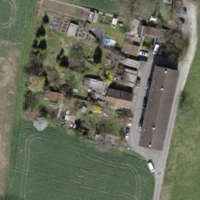
EUNIS habitat code: 25
Species observed at this site:
Ranunculus acris
Prunus spinosa
Cydonia oblonga
Papaver rhoeas